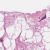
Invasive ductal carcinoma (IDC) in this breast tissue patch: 0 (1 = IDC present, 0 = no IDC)